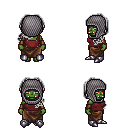
a pixel art fantasy rpg character, female body template, orc, green skin, maroon pirate shirt, robe skirt, gray princess hairstyle, chain hood, leather bracers, metal boots, four views (front, back, left, right), 2x2 character sprite sheet, small pixel art, hard edges, no anti-aliasing